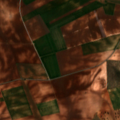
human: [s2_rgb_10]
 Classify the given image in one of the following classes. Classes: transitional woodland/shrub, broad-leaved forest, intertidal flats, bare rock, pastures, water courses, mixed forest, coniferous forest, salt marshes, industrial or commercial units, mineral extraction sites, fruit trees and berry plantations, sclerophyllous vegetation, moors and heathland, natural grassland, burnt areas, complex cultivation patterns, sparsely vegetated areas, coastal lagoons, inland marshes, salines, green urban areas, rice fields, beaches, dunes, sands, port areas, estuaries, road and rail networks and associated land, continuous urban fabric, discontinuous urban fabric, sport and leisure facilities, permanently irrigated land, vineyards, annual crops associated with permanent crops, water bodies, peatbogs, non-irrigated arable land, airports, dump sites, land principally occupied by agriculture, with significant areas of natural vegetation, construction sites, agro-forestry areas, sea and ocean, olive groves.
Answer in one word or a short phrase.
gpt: non-irrigated arable land, olive groves, annual crops associated with permanent crops, agro-forestry areas